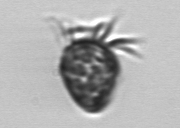
Label: Ciliophora